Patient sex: M
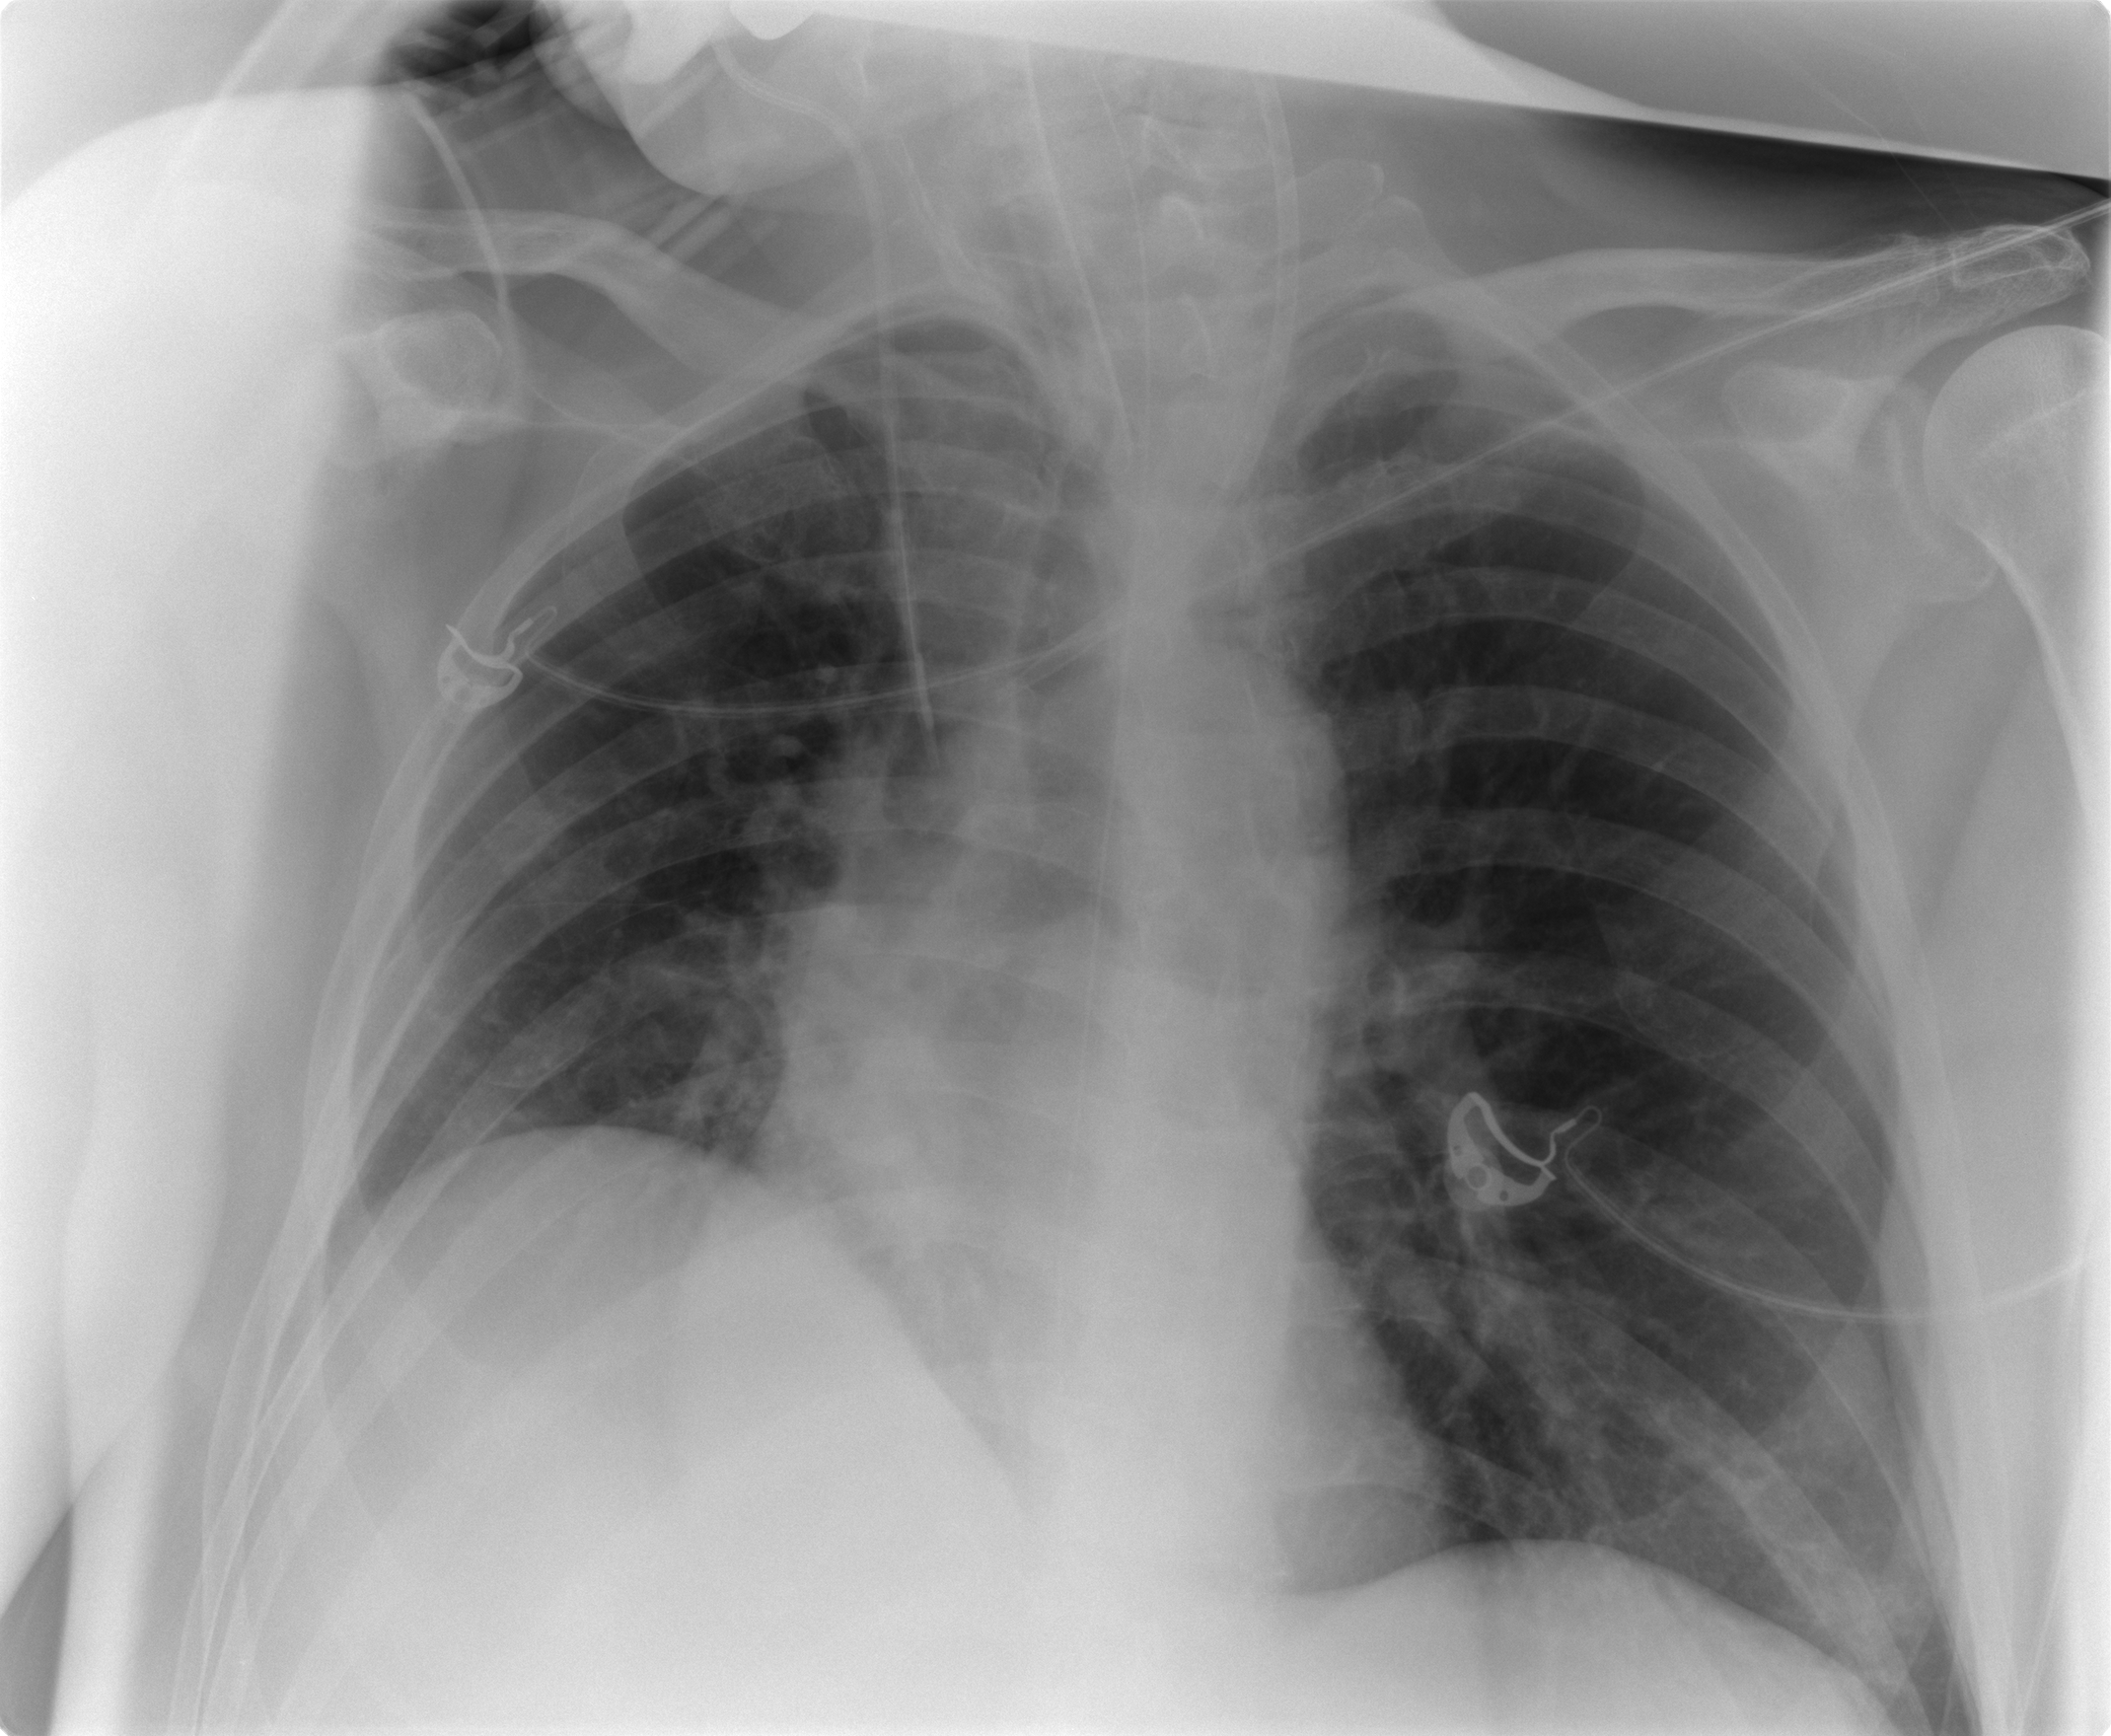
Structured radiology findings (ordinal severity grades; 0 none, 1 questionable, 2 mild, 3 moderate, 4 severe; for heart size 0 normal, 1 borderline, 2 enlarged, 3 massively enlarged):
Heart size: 0
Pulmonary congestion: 1
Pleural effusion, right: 0
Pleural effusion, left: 0
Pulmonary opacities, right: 0
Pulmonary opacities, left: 0
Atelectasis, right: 2
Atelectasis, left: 2